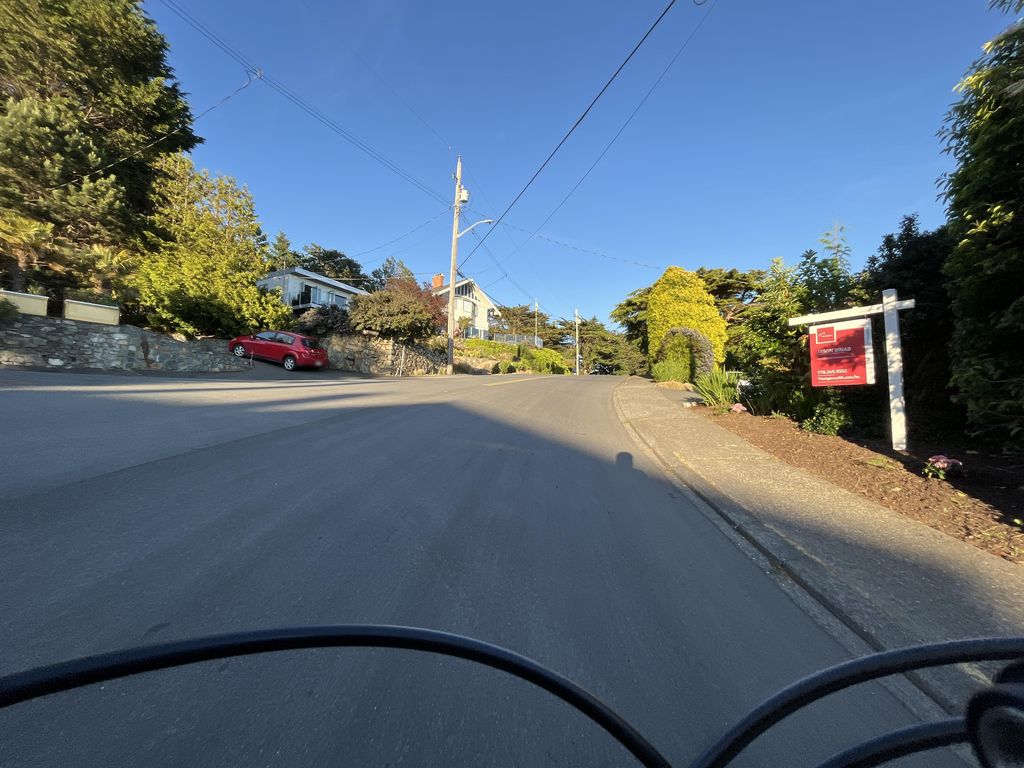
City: victoria